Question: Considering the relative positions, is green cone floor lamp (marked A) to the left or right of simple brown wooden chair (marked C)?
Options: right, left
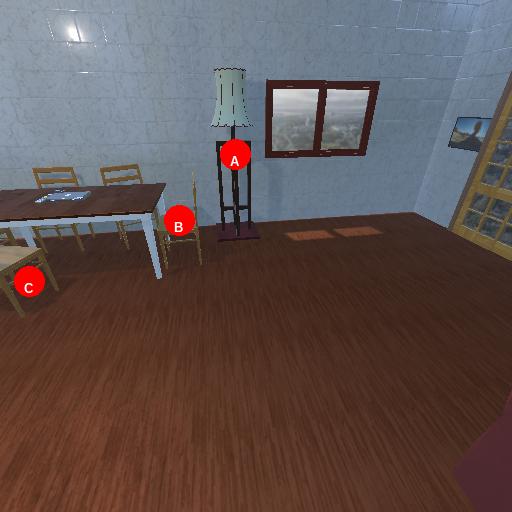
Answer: right